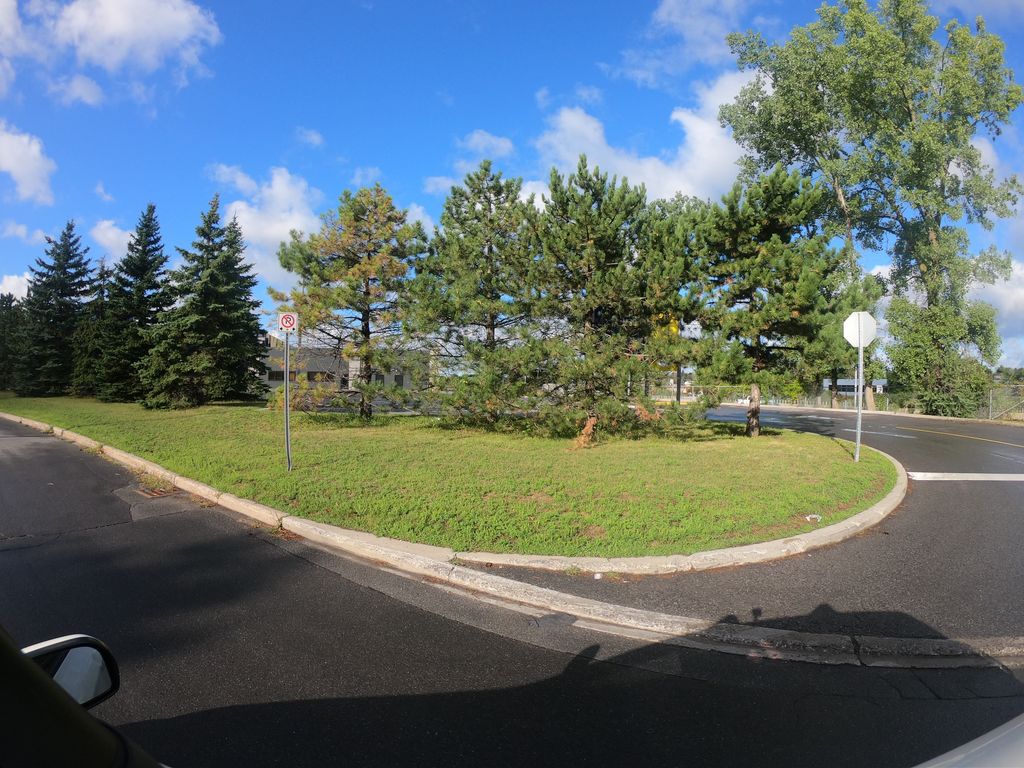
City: ottawa-gatineau